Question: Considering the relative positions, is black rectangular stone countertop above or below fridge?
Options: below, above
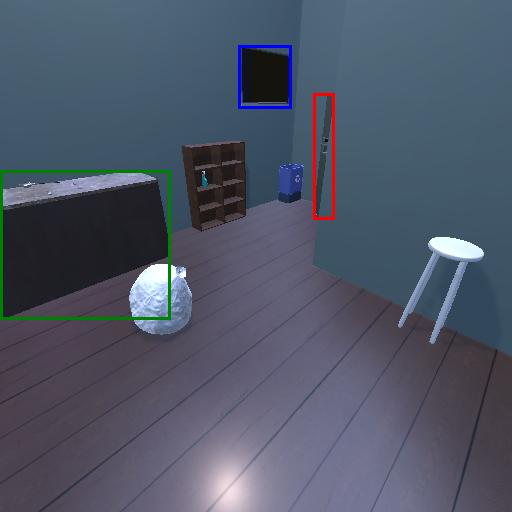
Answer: below